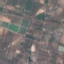
Land use / land cover: PermanentCrop